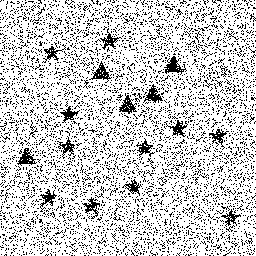
Squares: 0
Triangles: 5
Stars: 11
Total shapes: 16